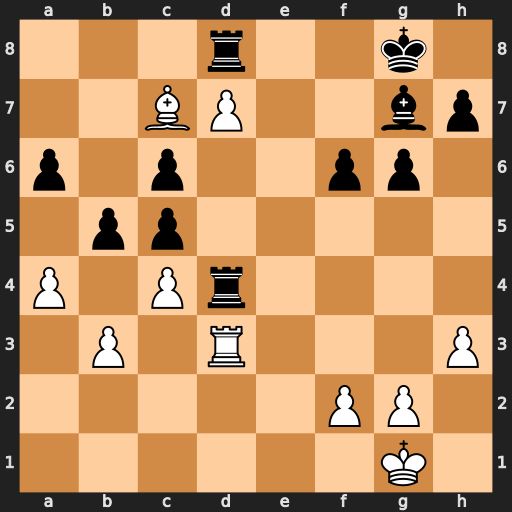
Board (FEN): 3r2k1/2BP2bp/p1p2pp1/1pp5/P1Pr4/1P1R3P/5PP1/6K1
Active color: w
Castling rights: -
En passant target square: -
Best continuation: Rxd4 cxd4 Bxd8